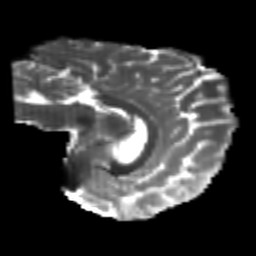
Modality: T2w
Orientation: sagittal
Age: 22
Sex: female
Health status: healthy
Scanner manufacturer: philips
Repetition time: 7.477 s
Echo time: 0.08753 s